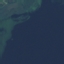
Land use / land cover class: SeaLake